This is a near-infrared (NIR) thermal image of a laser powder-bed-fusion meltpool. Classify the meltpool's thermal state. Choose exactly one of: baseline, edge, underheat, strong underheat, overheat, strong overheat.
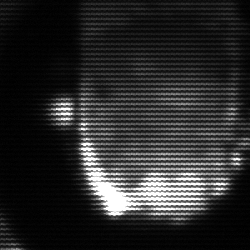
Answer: baseline